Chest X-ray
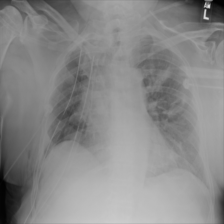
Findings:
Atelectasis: negative
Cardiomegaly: negative
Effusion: negative
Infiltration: negative
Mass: negative
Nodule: negative
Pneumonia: negative
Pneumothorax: negative
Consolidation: negative
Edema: negative
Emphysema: negative
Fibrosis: negative
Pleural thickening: negative
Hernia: negative